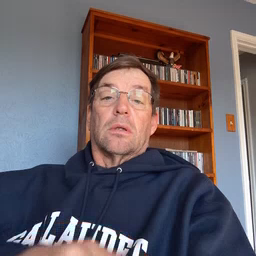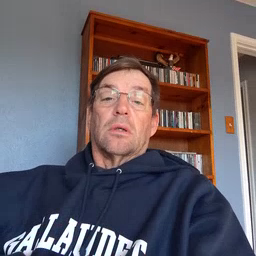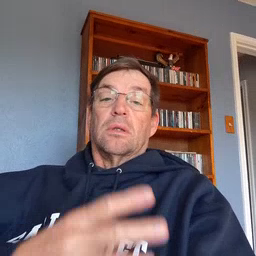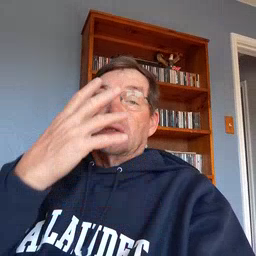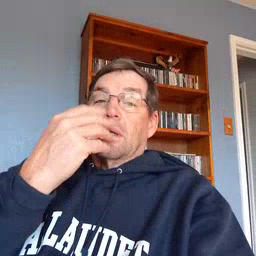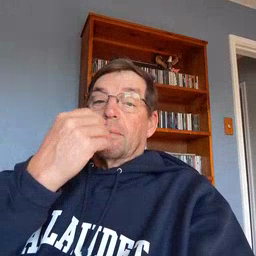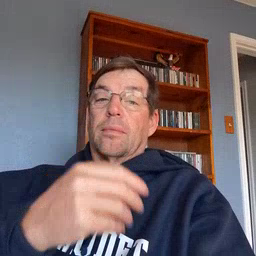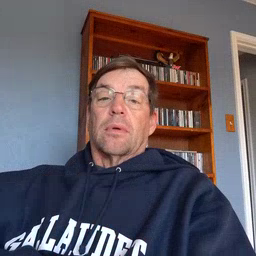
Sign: sleep